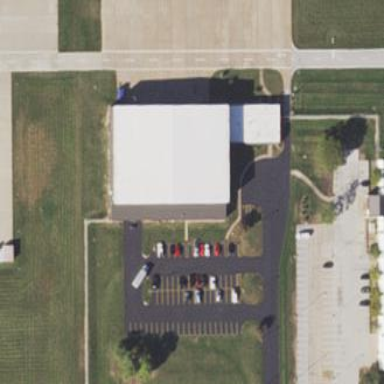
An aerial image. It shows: Hangar located at airport.